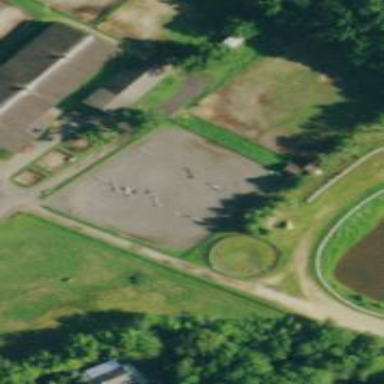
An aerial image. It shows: Leisure land designated for horse riding.